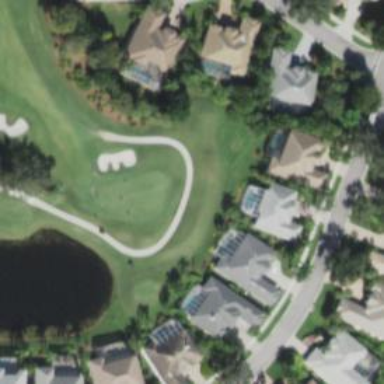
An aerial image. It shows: Path for both road and golf.